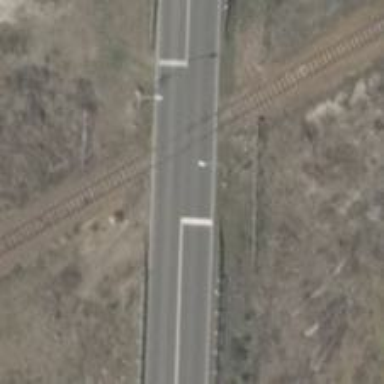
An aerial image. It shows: Level crossing along the railway.